Question: I have this code:
'''
var totalMoneyForCredit=150;
// Your Current Billing from Shop
var moneySpent=0;
// Prices of Phones
var samsungPrice=30;
var sonyPrice=22;
var nokiaPrice=22;
// Asseorices for mobile
var charger=5;
var headset=10;
// Ask user for Purchasing Which mobies
while(totalMoneyForCredit>0){
var order=prompt("Please enter the mobile you want to Purchase");
if (order==='sam') {
moneySpent=moneySpent+samsungPrice;
totalMoneyForCredit=totalMoneyForCredit-samsungPrice;
if (moneySpent<totalMoneyForCredit) {
document.write('<b>' + 'The total money Spent till yet is ' + moneySpent + " and the money remaining in credit card is " + totalMoneyForCredit + "</br>")
}
else if(moneySpent>totalMoneyForCredit)
{
document.write('Out of Money!!');
}
}
}
alert('You ran out of money!');
'''
Now on the third run with sam entered,
But the result is:
'''
The total money spent till yet is 30 and the money remaining in credit card is 120
The total money spent till yet is 60 and the money remaining in credit card is 90
Out of Money!
'''
here is a snapshot.

Please tell me where am I doing it wrong.
Thanks
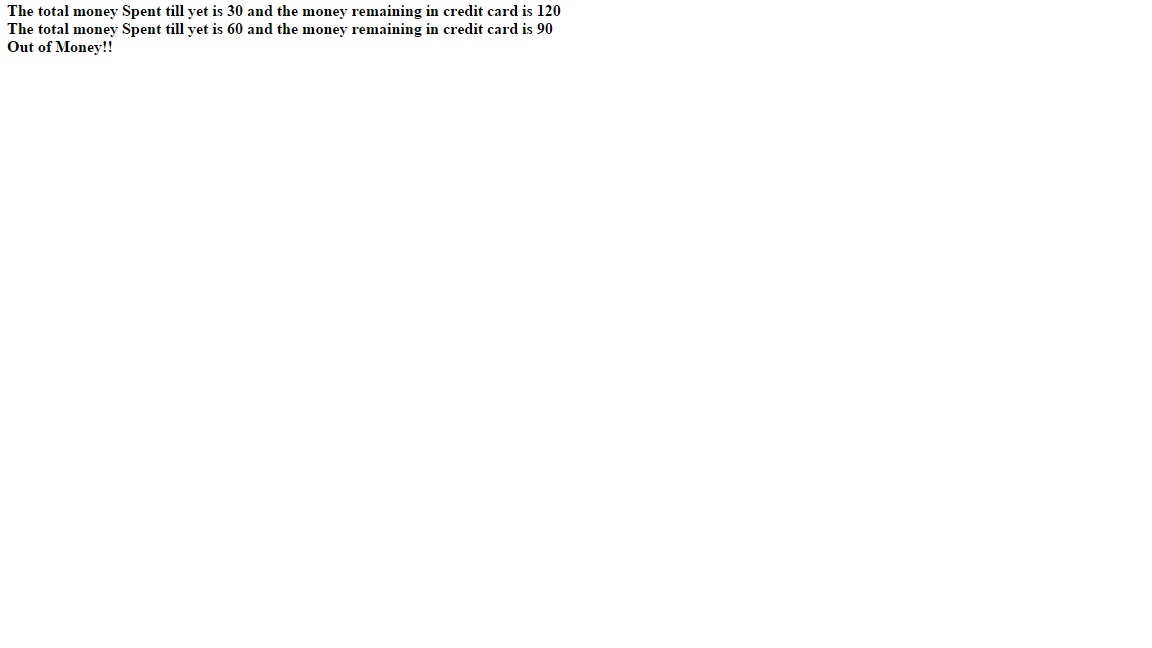
Answer: It's because on each loop you're increasing 'moneySpent' decreasing 'totalMoneyForCredit', so 'moneySpent>totalMoneyForCredit' is true as of the third loop (because '90' is greater than '60'). You probably want to do one or the other, not both, or check for 'totalMoneyForCredit > 0' instead.
---
Separately: Don't use 'document.write' for anything interactive, it'll bite you: If you ever gave the browser a chance to breathe (you don't in that code) and finish parsing the document, the next call to 'document.write' would the document and start fresh.
Instead, give yourself a function like this:
'''
function display(msg) {
var p = document.createElement('p');
p.innerHTML = msg;
document.body.appendChild(p);
}
'''
...and use that.
---
To get a better understanding of the code as it runs, use the debugger built into your browser, which lets you put breakpoints in the code to stop it so you can look at variables; lets you step through statement by statement and see the values of variables at that moment in time; etc. Chrome's <URL> are , but Firefox has half-decent ones built in or you can add the Firebug add-in, and IE's "F12 Developer Tools" are better than nothing.
---
Also strongly recommend putting spaces around your operators, but that's purely a style thing.